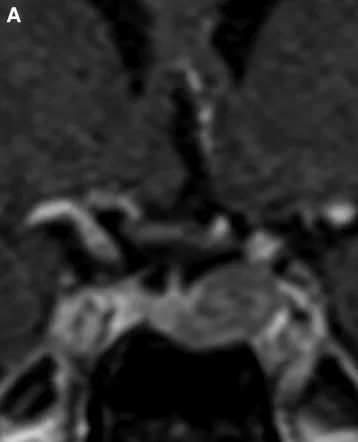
(A) Contrast-enhanced coronal T1-weighted image centered on the sella demonstrates a hypo-enhancing lesion in the left aspect of the sella measuring 1.2 x 1.3 x 0.9 cm (AP, lateral, craniocaudal dimensions) with extension to the lateral intracarotid line (Knosp grade 2, not shown). Mild suprasellar extension without encroachment upon the optic chiasm or prechiasmatic optic nerve.
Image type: radiology (mri)